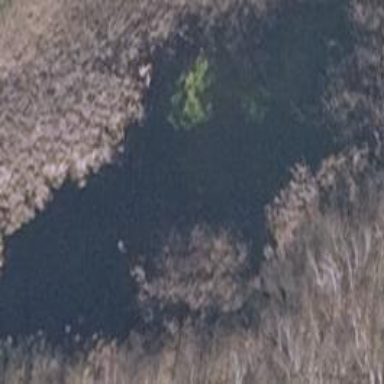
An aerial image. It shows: Pond with natural water.